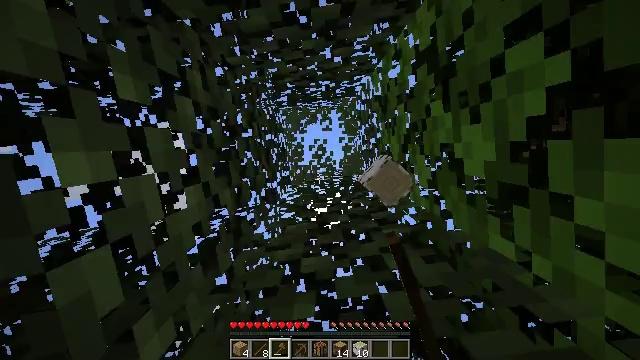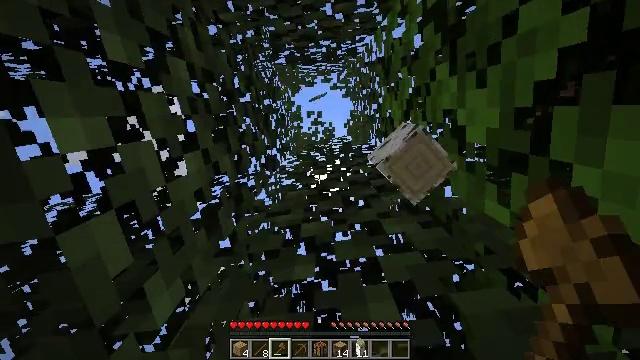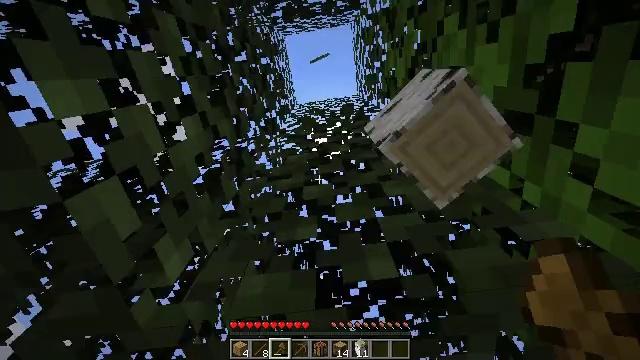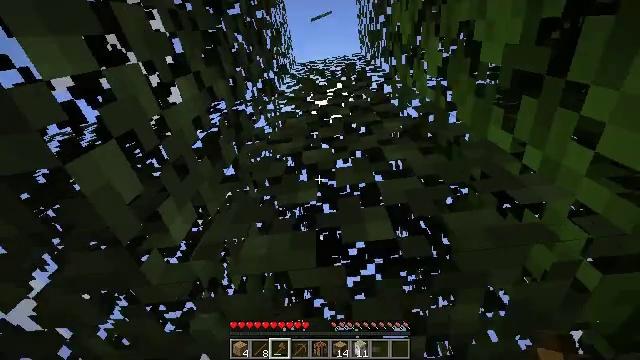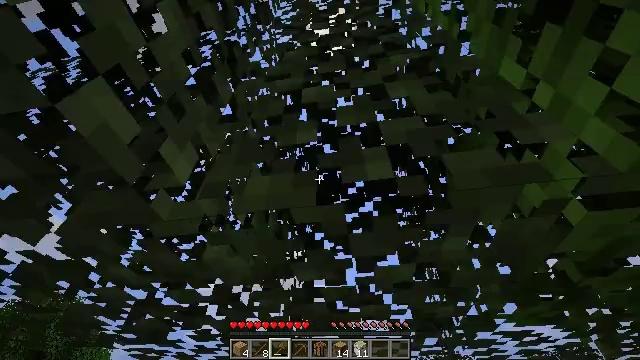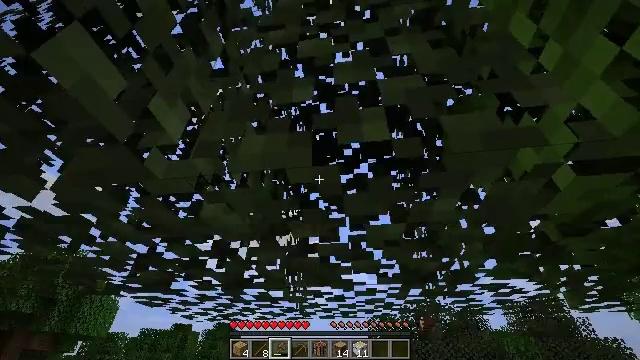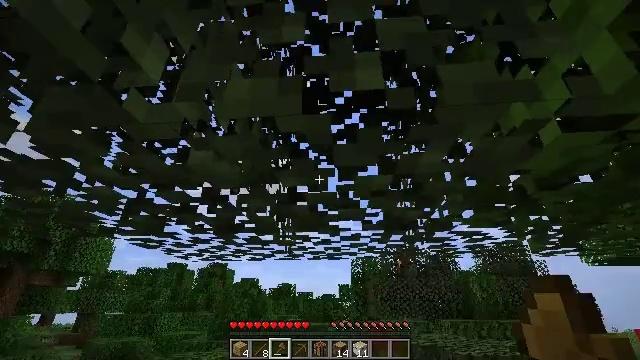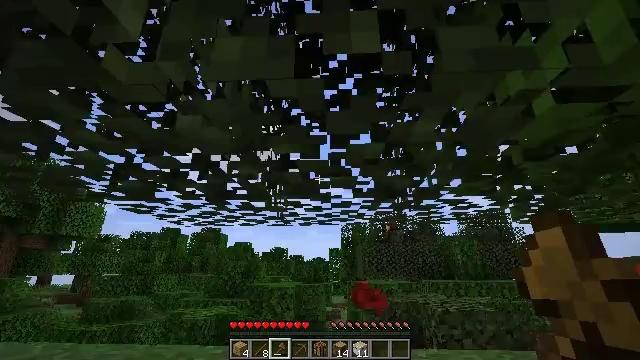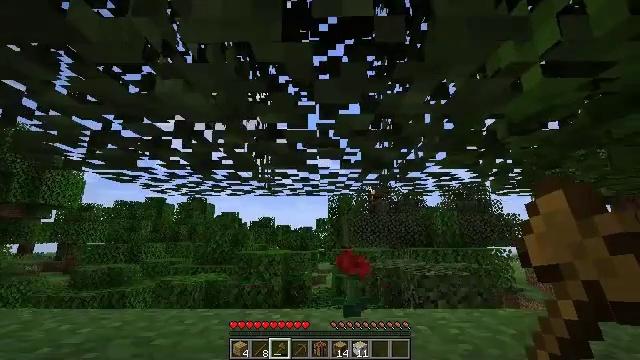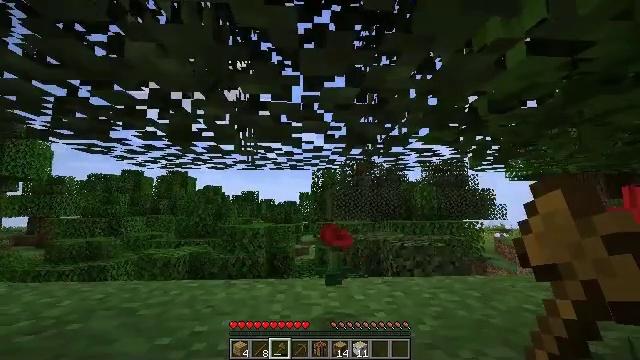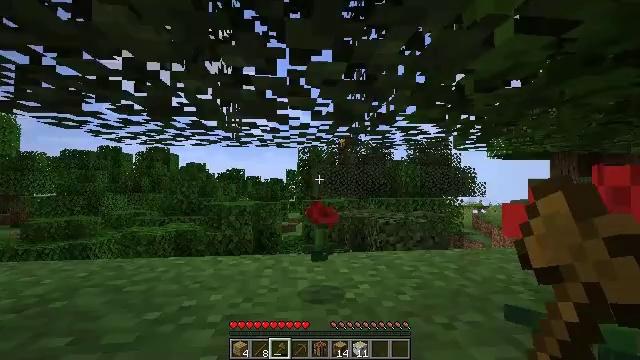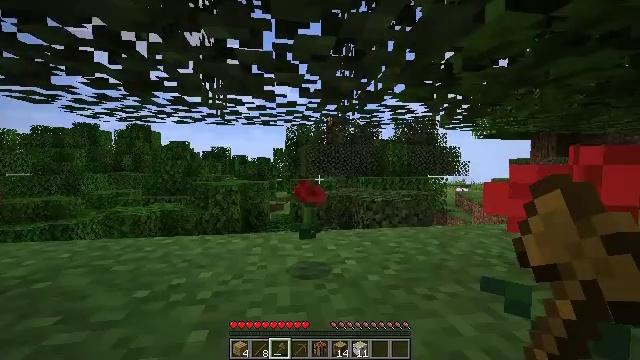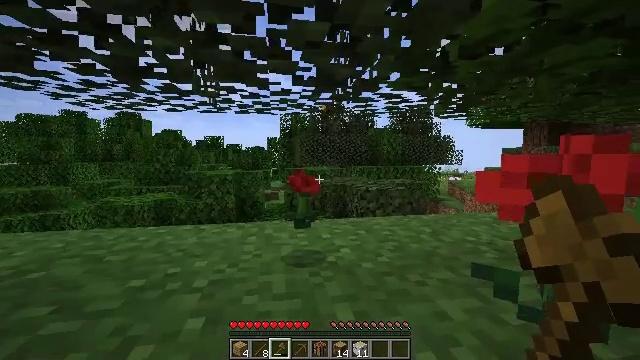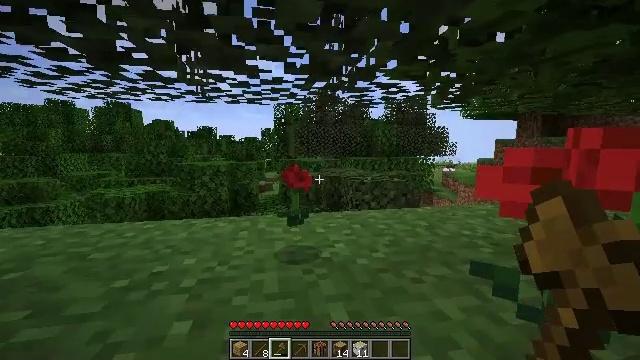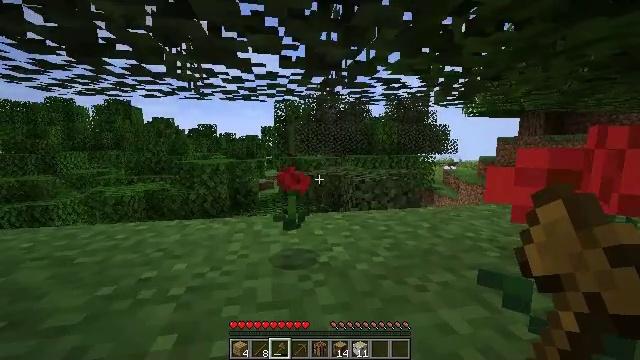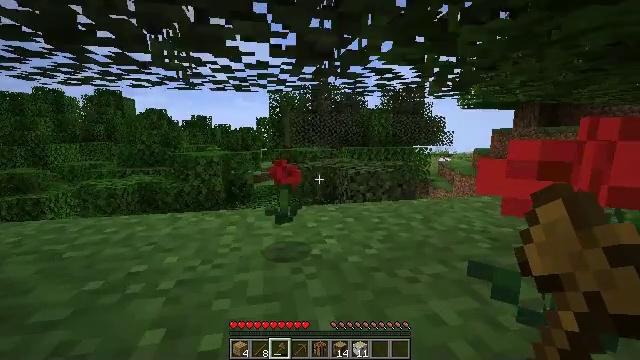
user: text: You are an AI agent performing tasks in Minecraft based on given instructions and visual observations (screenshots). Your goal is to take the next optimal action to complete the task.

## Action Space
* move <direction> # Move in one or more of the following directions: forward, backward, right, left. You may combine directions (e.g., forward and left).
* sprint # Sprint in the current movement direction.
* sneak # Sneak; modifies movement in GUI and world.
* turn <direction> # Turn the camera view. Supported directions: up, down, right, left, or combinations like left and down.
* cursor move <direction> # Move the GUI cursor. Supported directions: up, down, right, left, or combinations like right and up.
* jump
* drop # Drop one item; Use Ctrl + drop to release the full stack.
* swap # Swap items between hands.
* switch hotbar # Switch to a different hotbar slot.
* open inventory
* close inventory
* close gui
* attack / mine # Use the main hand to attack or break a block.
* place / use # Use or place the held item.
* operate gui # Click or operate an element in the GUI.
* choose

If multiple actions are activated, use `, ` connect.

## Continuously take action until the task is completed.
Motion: motion action
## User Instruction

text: Collect the poppy by clicking on it.
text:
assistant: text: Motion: turn down
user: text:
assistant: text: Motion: turn down
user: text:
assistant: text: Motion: turn down
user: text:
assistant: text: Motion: turn down
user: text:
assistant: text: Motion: turn right and down
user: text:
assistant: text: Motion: turn right and down
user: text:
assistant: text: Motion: turn right and down
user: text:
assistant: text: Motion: turn right and down
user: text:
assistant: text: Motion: turn right and down
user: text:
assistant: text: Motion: turn right and down
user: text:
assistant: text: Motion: turn right and down
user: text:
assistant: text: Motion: turn right and down
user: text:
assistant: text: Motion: move forward, turn right and down
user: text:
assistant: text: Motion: move forward
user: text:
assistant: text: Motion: move forward, turn down
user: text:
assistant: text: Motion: move forward, turn right and down
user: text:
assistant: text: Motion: move forward, turn right
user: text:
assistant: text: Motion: move forward, turn right
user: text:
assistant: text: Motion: move forward, turn right
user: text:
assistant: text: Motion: move forward, turn right
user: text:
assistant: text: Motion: move forward, turn right and up
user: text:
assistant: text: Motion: move forward, turn right
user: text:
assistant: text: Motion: move forward, turn right
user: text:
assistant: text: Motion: move forward, turn right
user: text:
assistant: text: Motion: move forward, turn right
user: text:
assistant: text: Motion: move forward, turn right
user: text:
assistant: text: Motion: move forward, turn right
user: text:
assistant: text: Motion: move forward, turn right
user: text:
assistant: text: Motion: move forward, turn right
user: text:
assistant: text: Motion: move forward